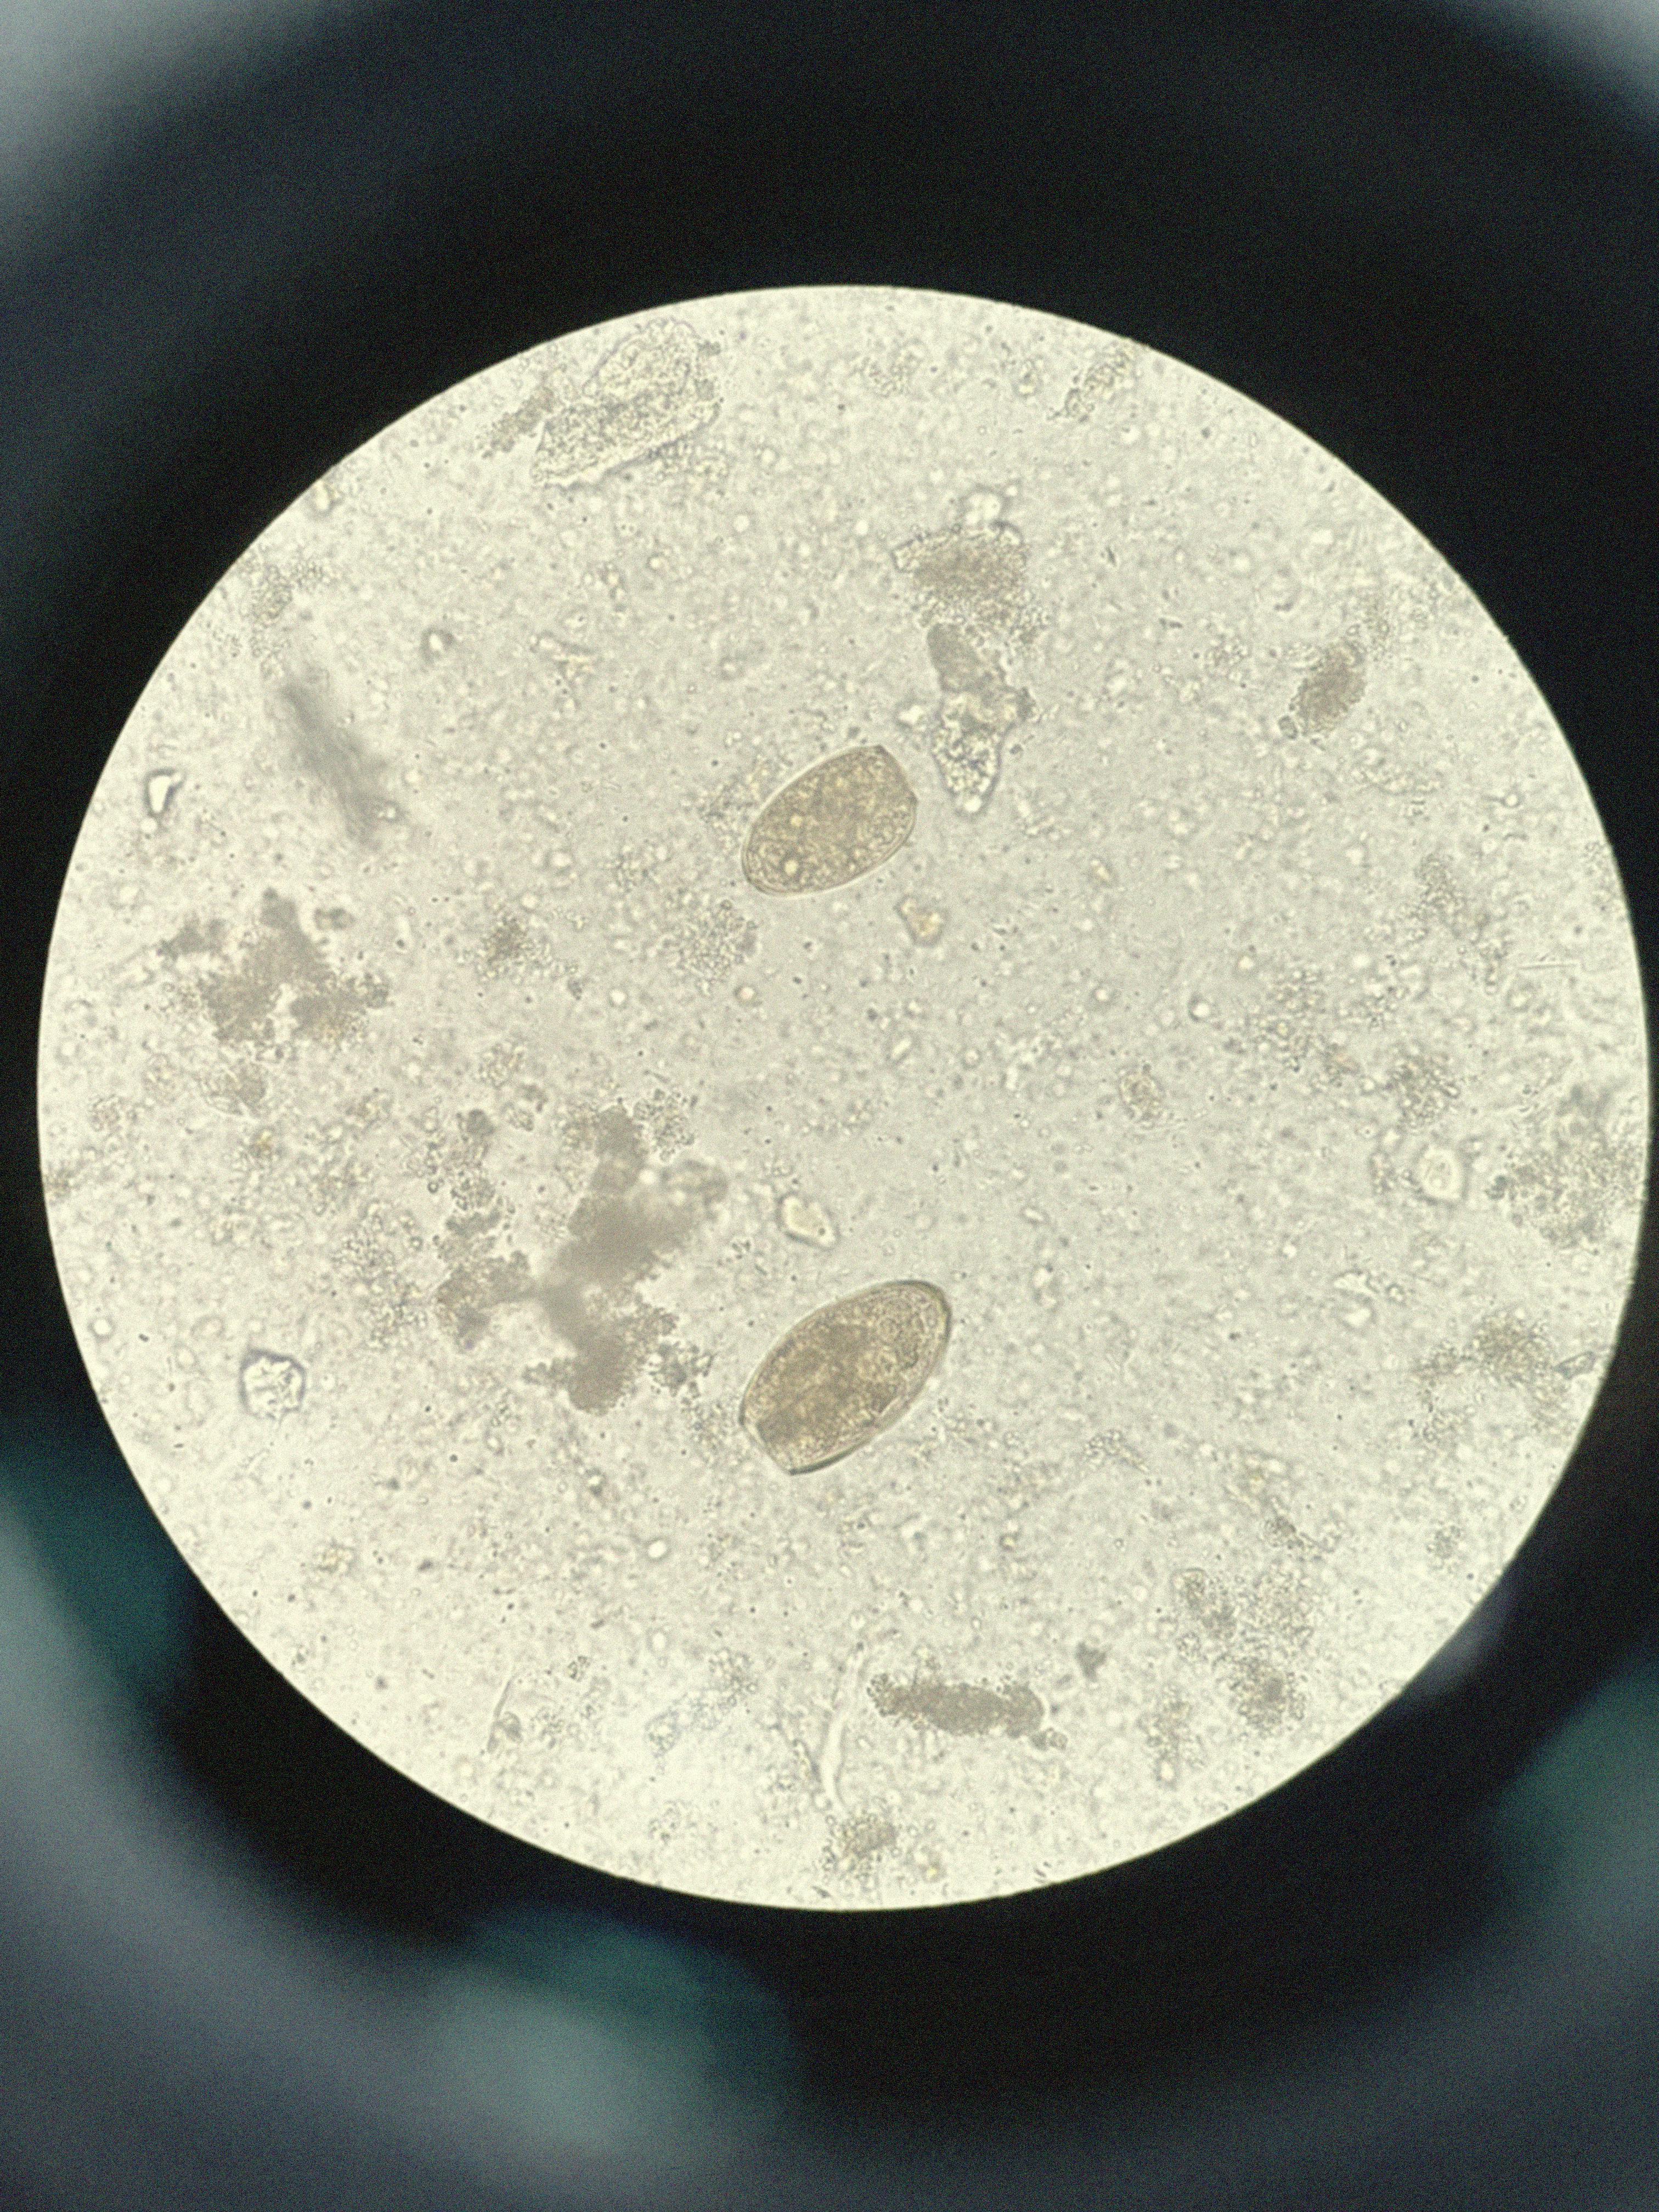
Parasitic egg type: Paragonimus spp